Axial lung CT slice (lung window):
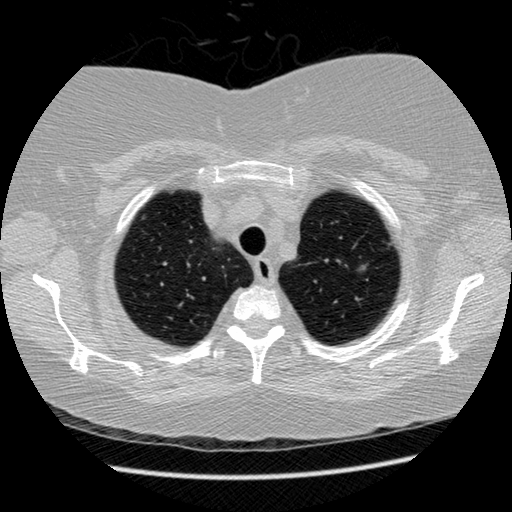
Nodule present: yes
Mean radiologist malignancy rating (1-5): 4